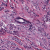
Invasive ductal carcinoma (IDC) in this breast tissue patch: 1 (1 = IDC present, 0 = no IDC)